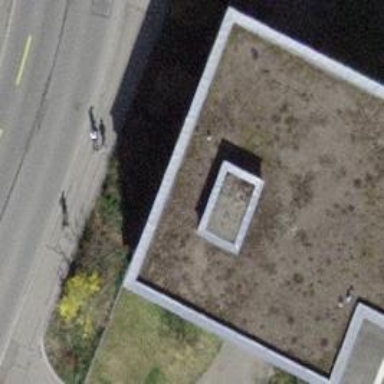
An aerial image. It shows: Kindergarten building.